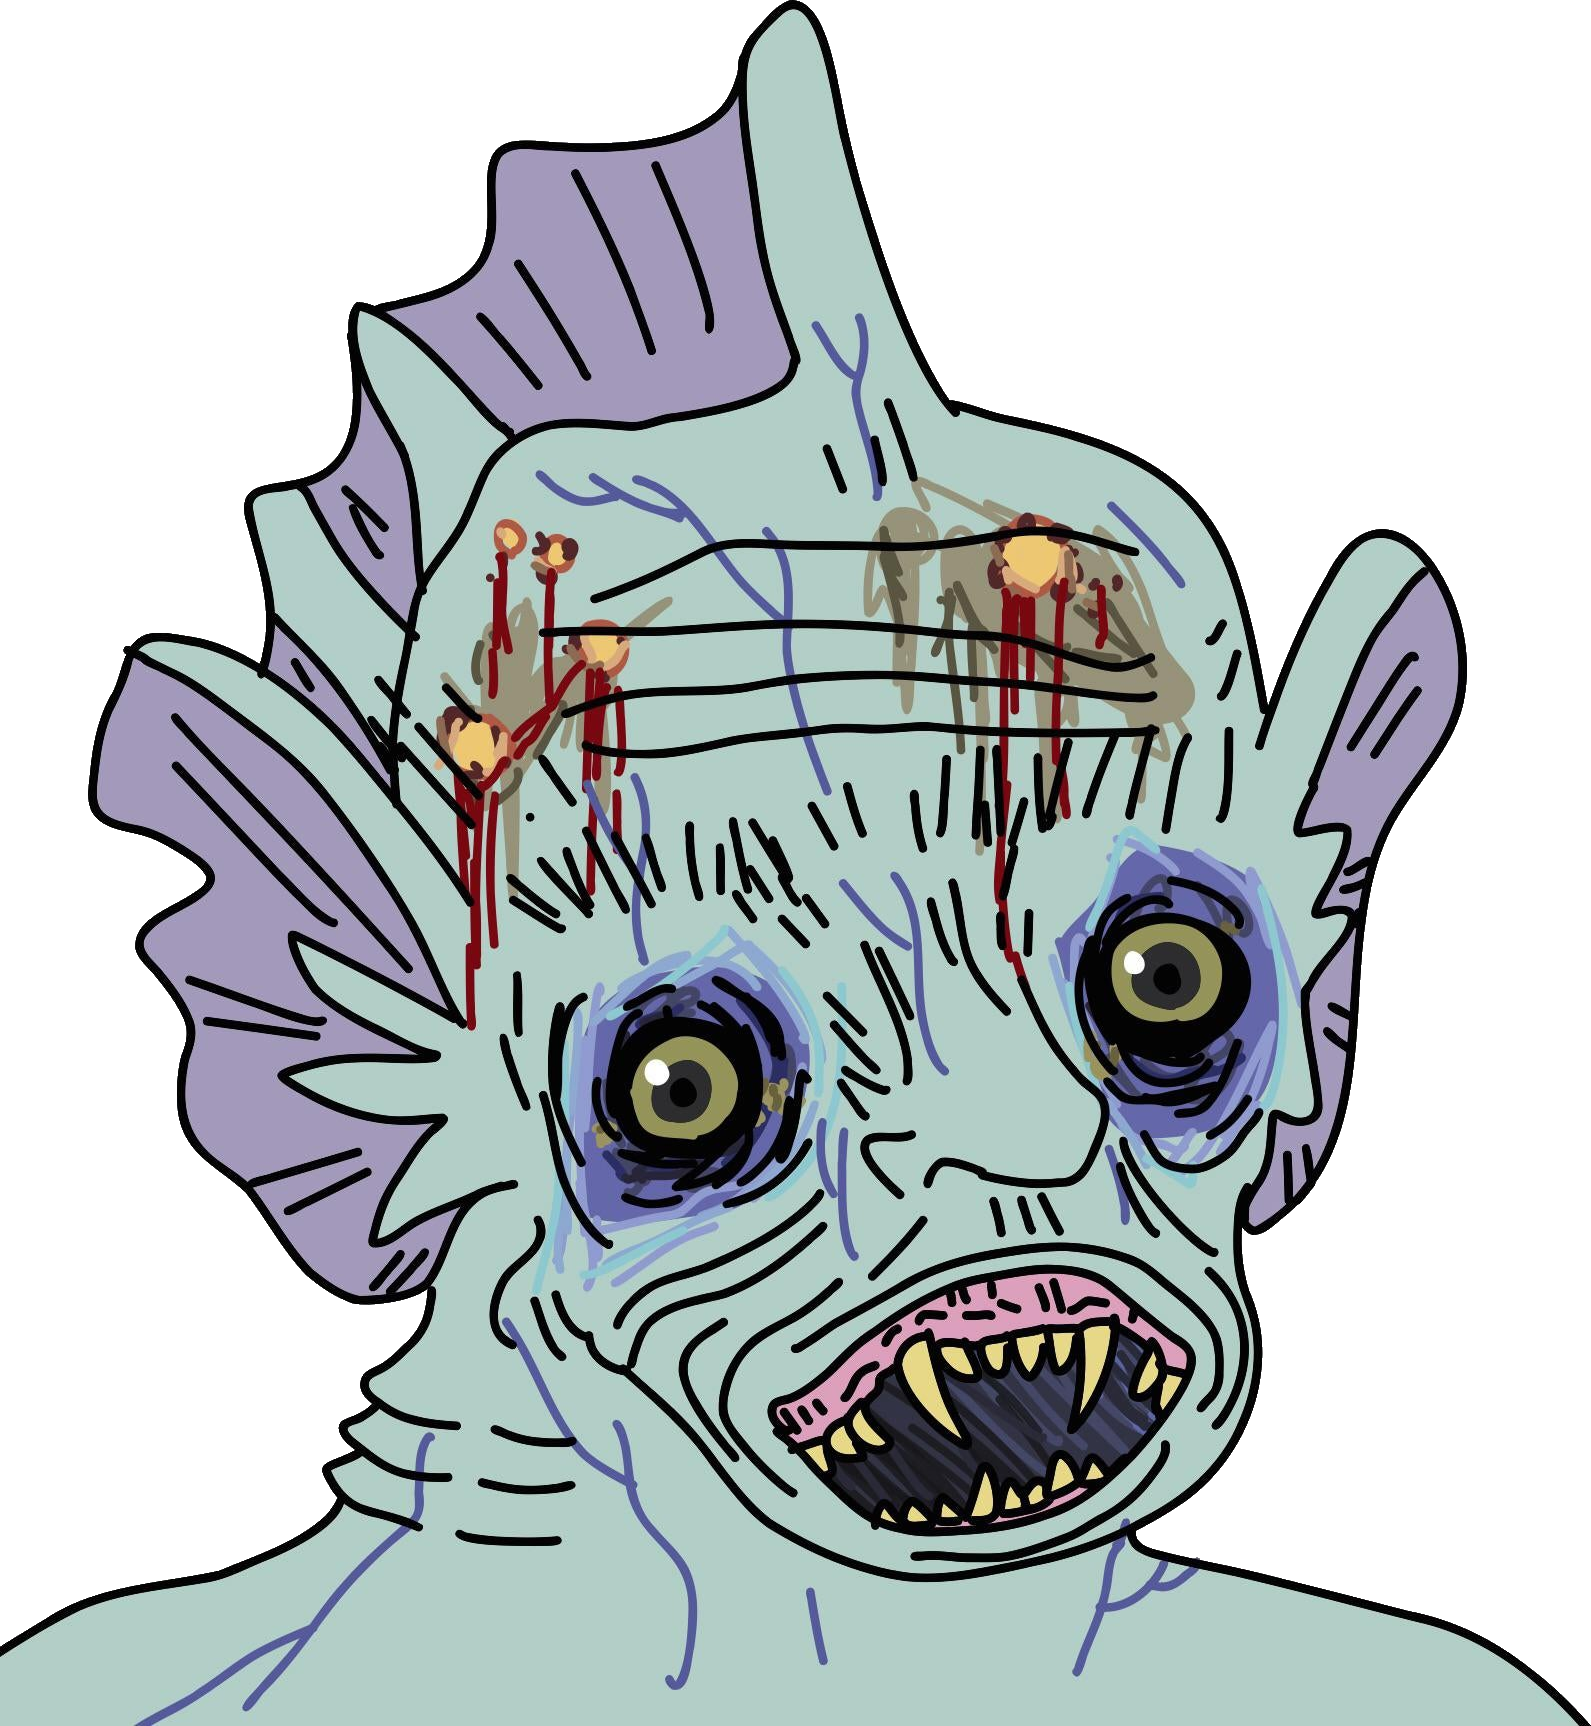
Label: 5_Doomer